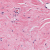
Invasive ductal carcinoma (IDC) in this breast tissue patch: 0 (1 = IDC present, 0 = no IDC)